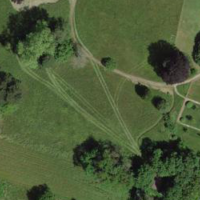
EUNIS habitat code: 53
Species observed at this site:
Cymbalaria muralis
Helix pomatia